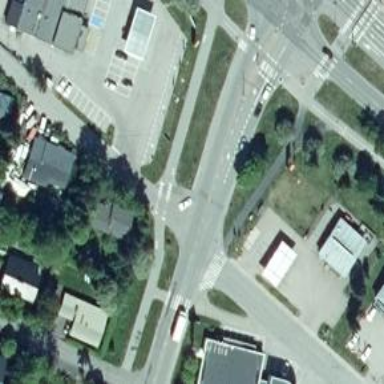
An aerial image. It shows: Asphalt cycleway with crossing.